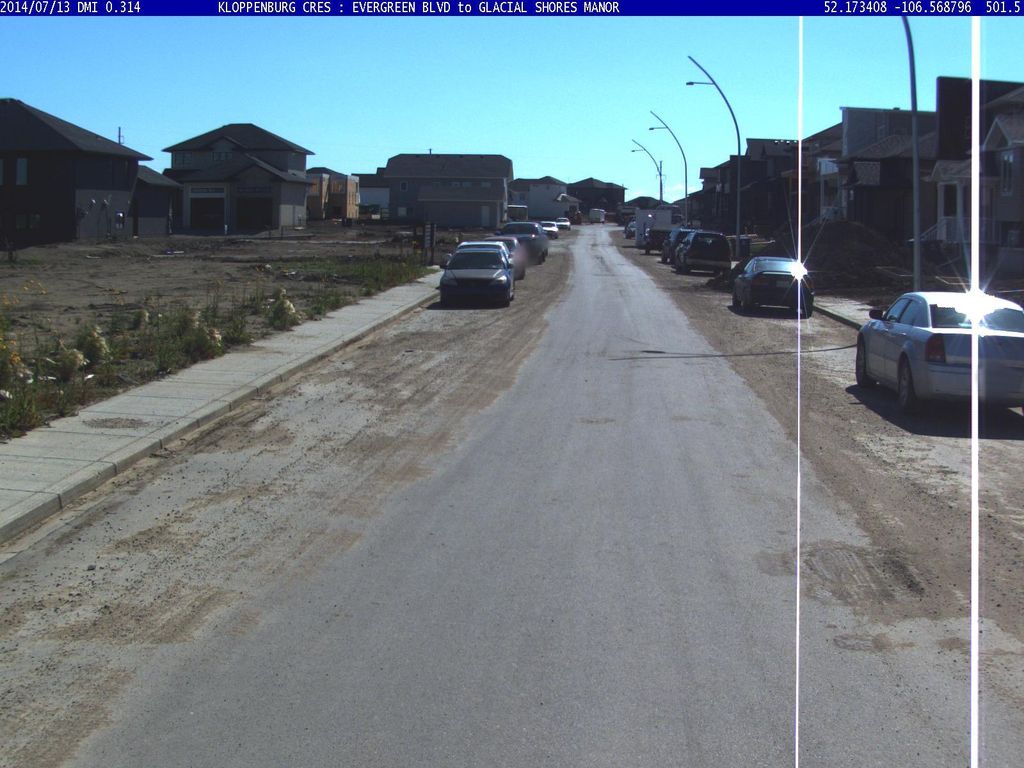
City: saskatoon